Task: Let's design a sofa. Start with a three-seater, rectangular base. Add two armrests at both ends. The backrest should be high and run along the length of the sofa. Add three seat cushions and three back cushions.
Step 367:
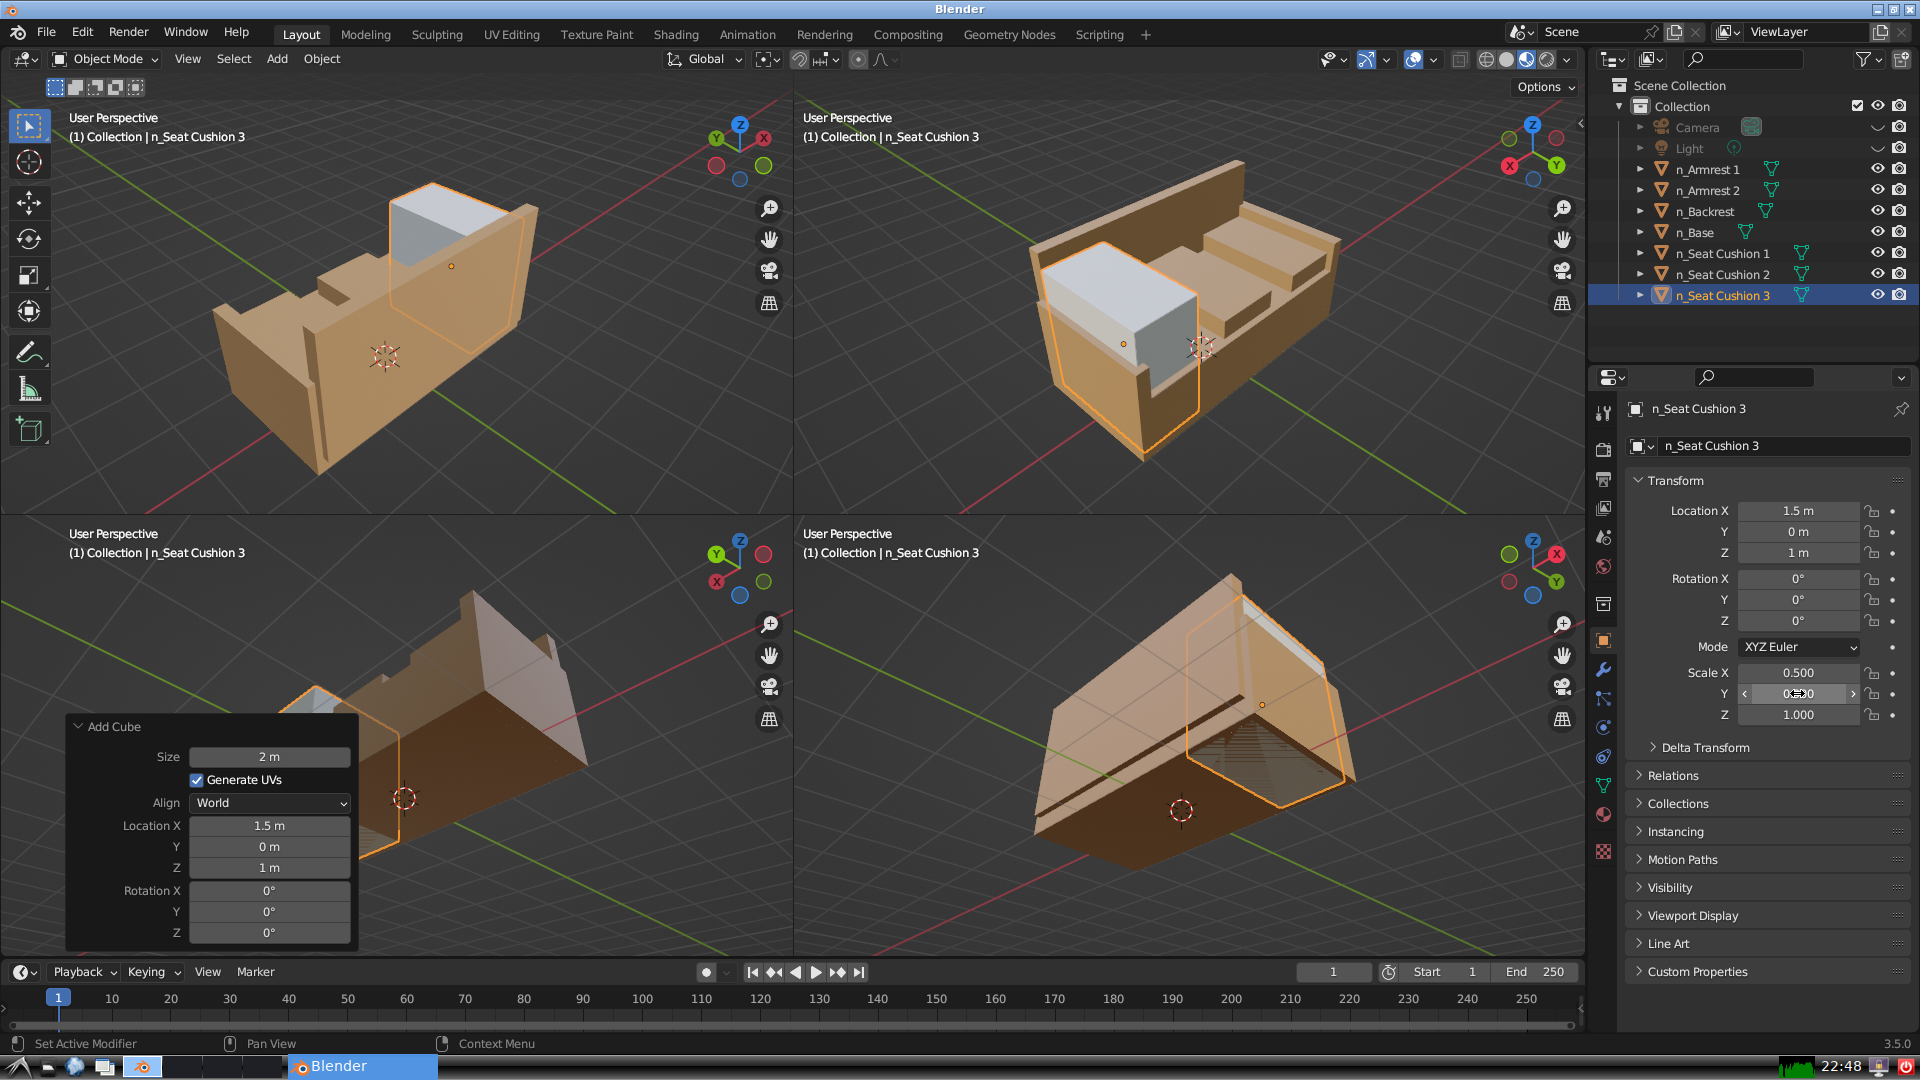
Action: {"mouse_move": [1797, 715]}